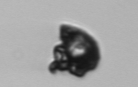
Label: Delphineis